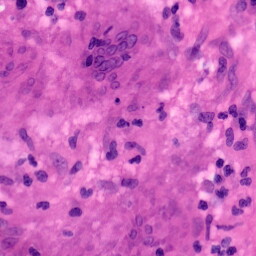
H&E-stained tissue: Colon